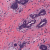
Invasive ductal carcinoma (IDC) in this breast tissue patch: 0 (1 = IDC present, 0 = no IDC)